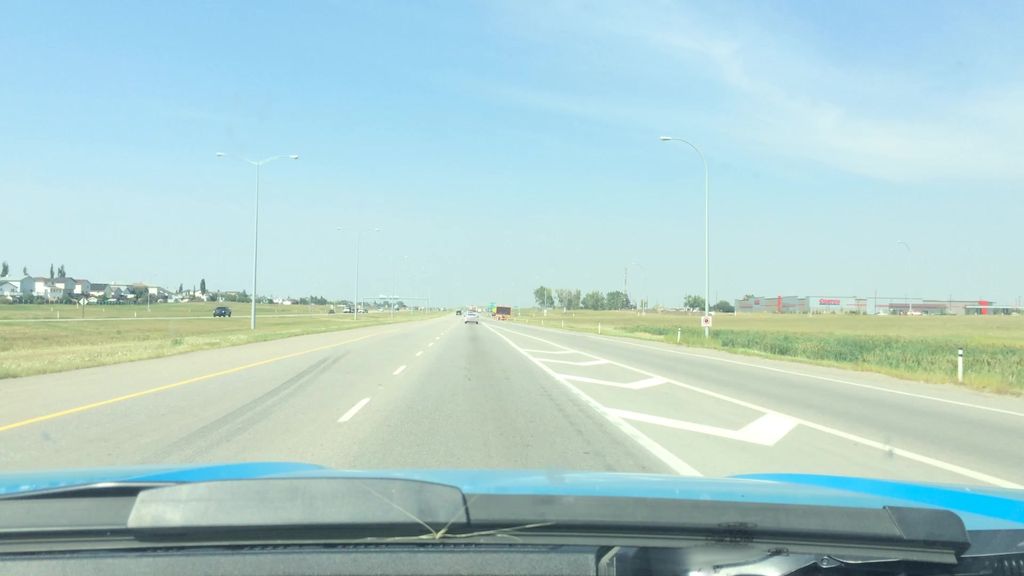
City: calgary